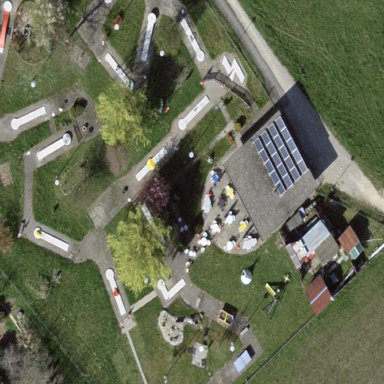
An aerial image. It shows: Miniature golf leisure land.